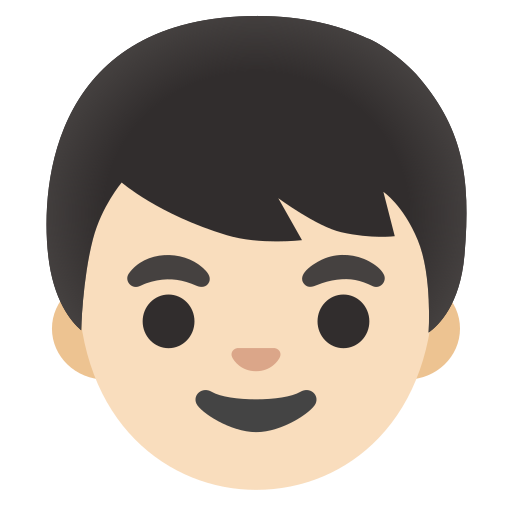
Emoji: 👦🏻